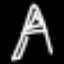
Label: The Eiffel Tower